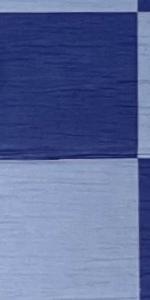
Label: Empty